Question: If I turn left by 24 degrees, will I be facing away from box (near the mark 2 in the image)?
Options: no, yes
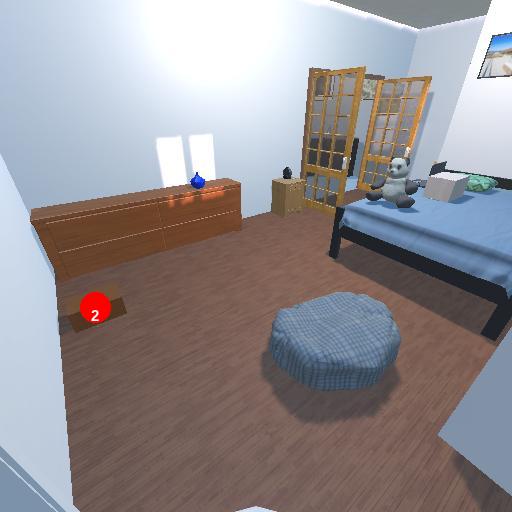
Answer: no